Interaction volume radius: 10 \u00c5
Interaction volume height: 35 \u00c5
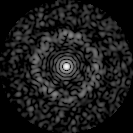
Disorder parameter: 0.8359